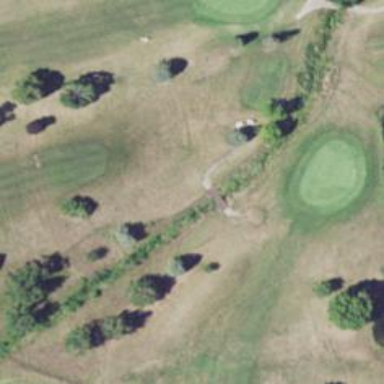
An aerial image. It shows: Pathway for golfing.